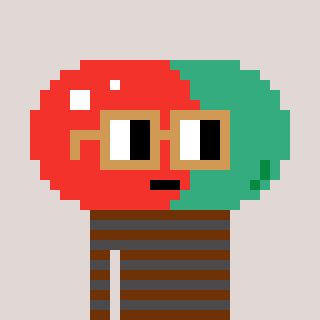
a pixel art character with square brown glasses, a pill-shaped head and a grayscale-colored body on a warm background